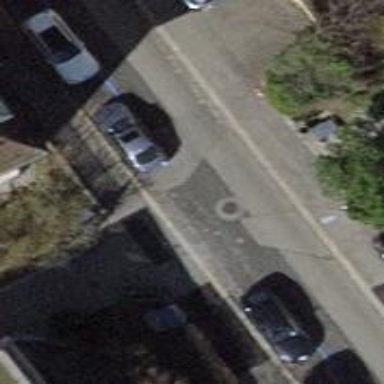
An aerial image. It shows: Residential road with asphalt surface and sidewalks on both sides.